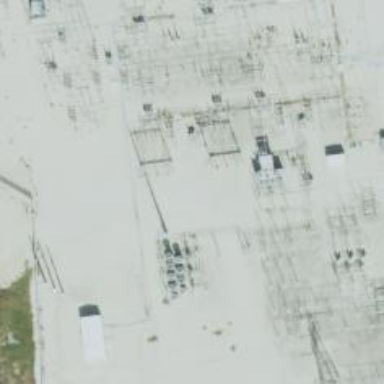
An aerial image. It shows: Switch for power supply.